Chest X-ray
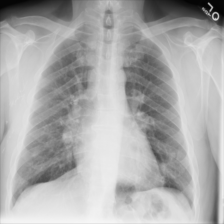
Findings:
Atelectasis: negative
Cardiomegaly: negative
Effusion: negative
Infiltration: negative
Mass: negative
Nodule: positive
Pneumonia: negative
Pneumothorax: negative
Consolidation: negative
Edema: negative
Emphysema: negative
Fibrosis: negative
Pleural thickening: negative
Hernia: negative